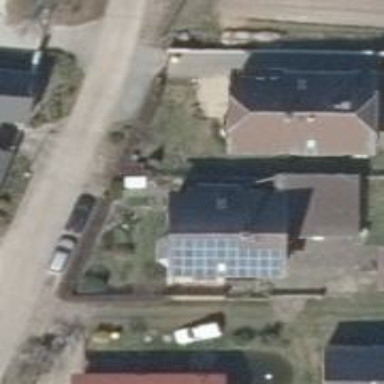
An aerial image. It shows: Solar photovoltaic panel generator producing electricity in small installation.